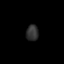
Tissue: prostate
Cell type: T cells
Senescence score: 0.903
Nuclear area (px): 189
Mean DAPI intensity: 49.64